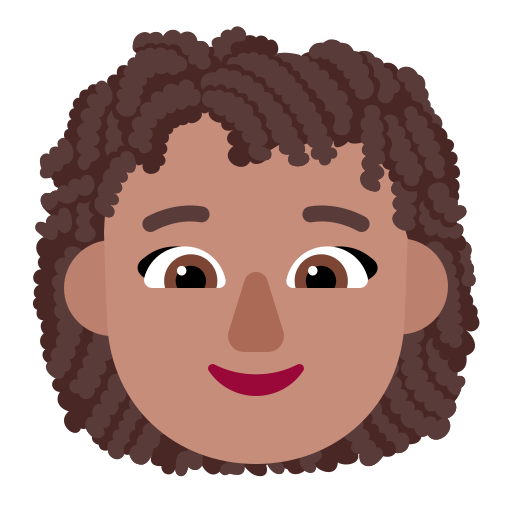
woman curly hair flat